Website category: sports
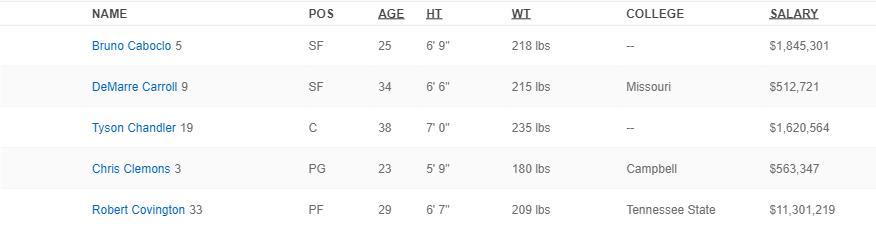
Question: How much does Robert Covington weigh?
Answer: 209 lbs

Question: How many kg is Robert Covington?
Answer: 209 lbs

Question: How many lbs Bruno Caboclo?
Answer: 218 lbs

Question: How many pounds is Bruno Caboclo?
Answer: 218 lbs

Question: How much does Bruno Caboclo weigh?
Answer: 218 lbs

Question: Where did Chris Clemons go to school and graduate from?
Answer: Campbell

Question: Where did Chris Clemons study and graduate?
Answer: Campbell

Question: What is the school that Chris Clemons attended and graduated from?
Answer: Campbell

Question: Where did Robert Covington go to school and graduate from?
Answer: Tennessee State

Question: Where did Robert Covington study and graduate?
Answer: Tennessee State

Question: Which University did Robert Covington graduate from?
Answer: Tennessee State

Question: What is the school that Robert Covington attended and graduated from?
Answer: Tennessee State

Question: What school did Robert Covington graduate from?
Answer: Tennessee State

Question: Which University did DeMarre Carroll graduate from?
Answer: Missouri

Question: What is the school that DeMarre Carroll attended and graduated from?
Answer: Missouri

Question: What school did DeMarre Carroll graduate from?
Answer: Missouri

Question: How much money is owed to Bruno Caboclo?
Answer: $1,845,301

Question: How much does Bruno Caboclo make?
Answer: $1,845,301

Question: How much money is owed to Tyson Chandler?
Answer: $1,620,564

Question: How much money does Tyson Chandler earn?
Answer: $1,620,564

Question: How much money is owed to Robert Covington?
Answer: $11,301,219

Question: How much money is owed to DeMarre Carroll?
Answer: $512,721

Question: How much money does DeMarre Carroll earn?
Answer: $512,721

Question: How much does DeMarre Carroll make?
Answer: $512,721

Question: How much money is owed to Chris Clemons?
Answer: $563,347

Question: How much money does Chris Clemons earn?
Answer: $563,347

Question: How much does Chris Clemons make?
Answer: $563,347

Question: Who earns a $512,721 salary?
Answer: DeMarre Carroll

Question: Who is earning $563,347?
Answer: Chris Clemons

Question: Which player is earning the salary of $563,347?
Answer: Chris Clemons

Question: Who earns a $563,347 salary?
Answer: Chris Clemons

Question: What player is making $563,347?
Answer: Chris Clemons

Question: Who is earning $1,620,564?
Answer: Tyson Chandler

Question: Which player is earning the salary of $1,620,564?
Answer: Tyson Chandler

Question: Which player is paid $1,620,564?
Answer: Tyson Chandler

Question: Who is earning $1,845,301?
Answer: Bruno Caboclo

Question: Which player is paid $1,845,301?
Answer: Bruno Caboclo

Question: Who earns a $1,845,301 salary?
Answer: Bruno Caboclo

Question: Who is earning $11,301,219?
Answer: Robert Covington

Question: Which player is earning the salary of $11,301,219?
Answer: Robert Covington

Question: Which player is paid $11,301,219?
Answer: Robert Covington

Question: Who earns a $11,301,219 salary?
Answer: Robert Covington

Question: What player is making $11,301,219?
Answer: Robert Covington

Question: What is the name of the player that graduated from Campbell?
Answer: Chris Clemons

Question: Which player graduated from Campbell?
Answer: Chris Clemons

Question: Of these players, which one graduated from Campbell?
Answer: Chris Clemons

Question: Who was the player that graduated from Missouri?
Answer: DeMarre Carroll

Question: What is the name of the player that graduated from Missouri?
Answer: DeMarre Carroll

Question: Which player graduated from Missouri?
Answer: DeMarre Carroll

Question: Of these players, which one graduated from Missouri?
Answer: DeMarre Carroll

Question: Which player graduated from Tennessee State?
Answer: Robert Covington